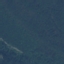
Label: Forest